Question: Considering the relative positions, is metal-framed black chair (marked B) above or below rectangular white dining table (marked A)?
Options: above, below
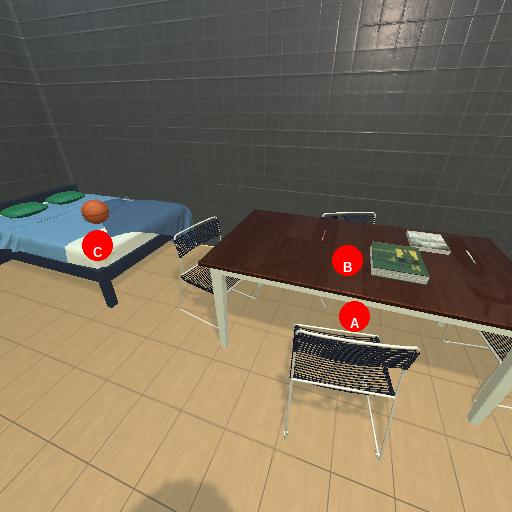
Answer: above